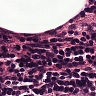
Metastatic tissue present: no